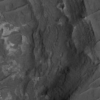
Label: not_dusty